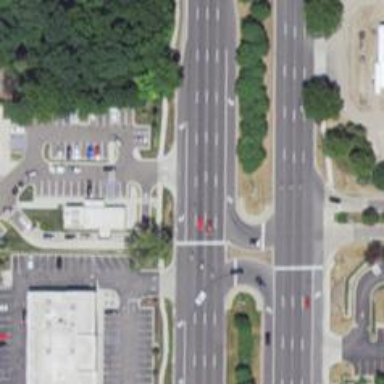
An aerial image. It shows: Asphalt road with primary link designation.